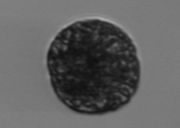
Label: Vicicitus_globosus